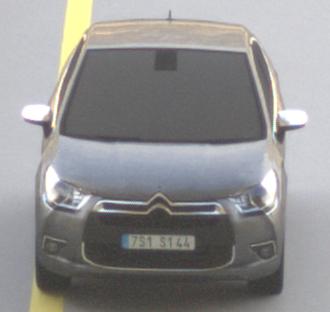
Make: Citroen
Model: DS 4 VTi 120
Detailed model: DS 4
Model produced from: 2011/05
Model produced until: 2015/01
Doors: 5
Color: gray
Road condition: dry road
Daytime: morning or afternoon
Contrast: medium contrast